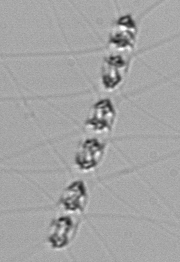
Label: Chaetoceros_didymus